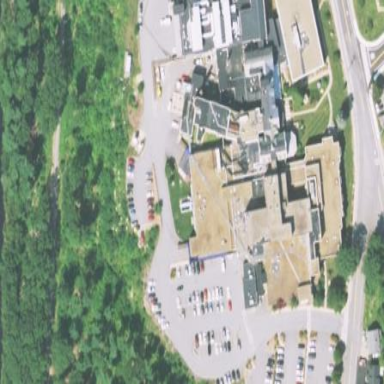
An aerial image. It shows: Hospital building.